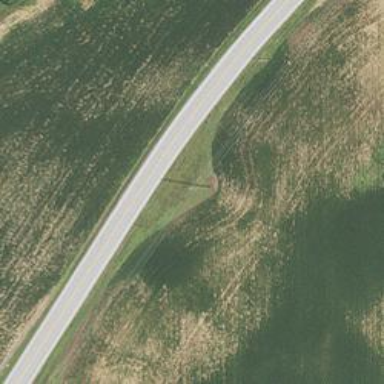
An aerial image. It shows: Asphalt road classified as primary highway.